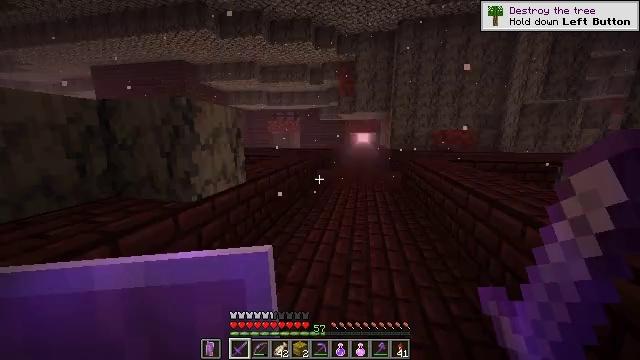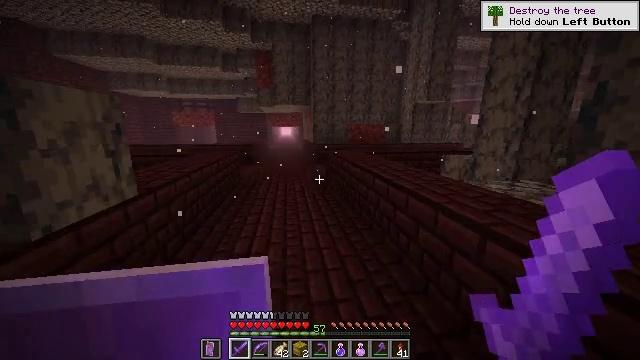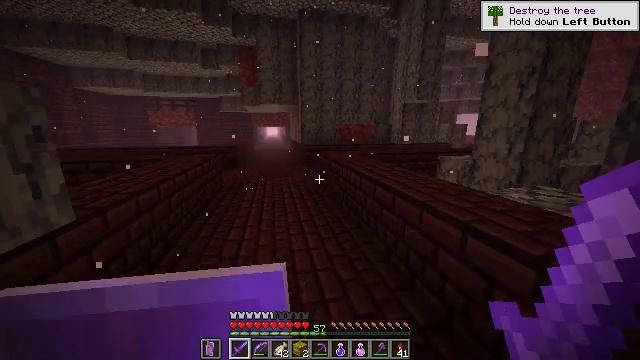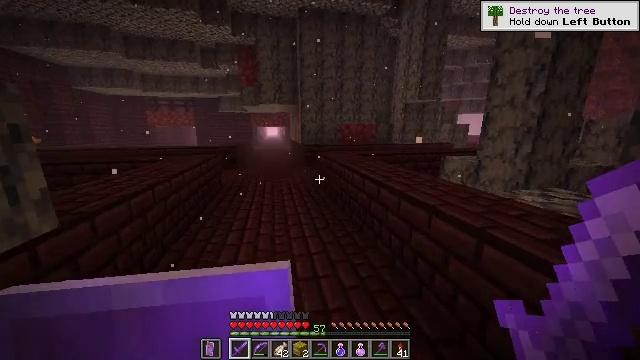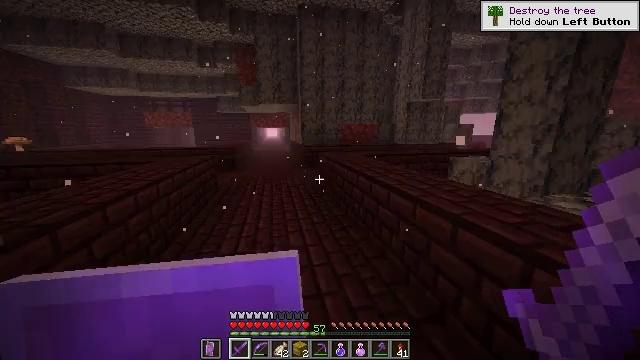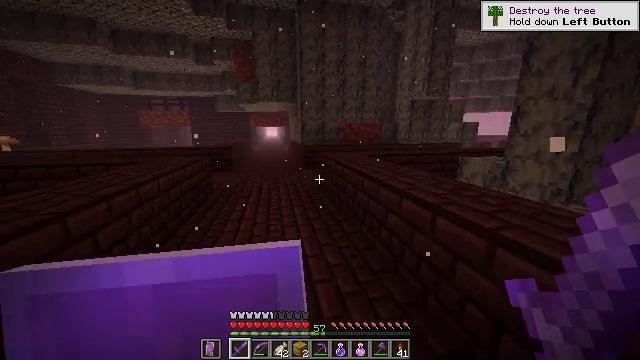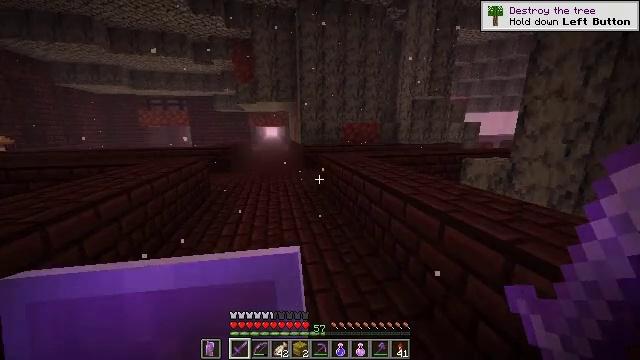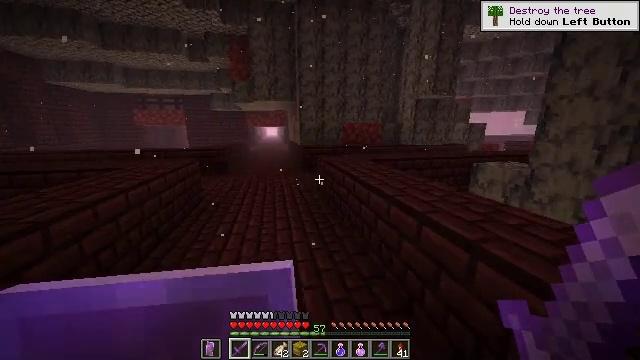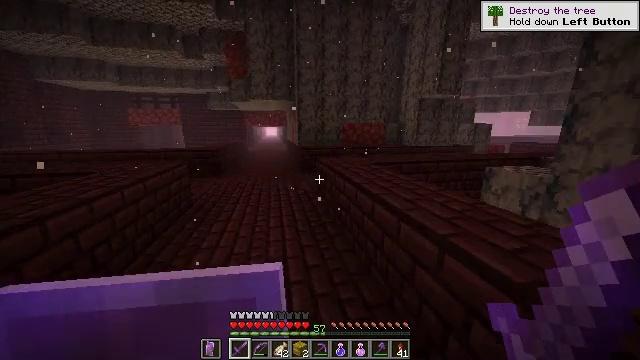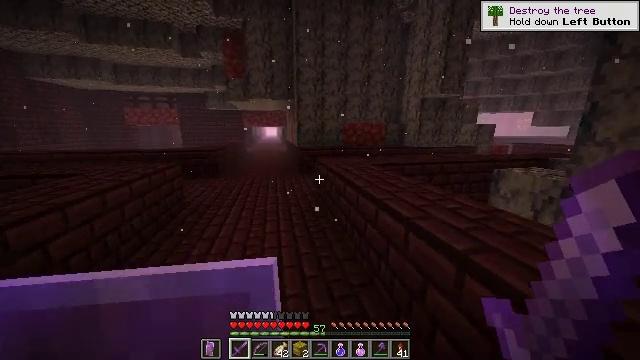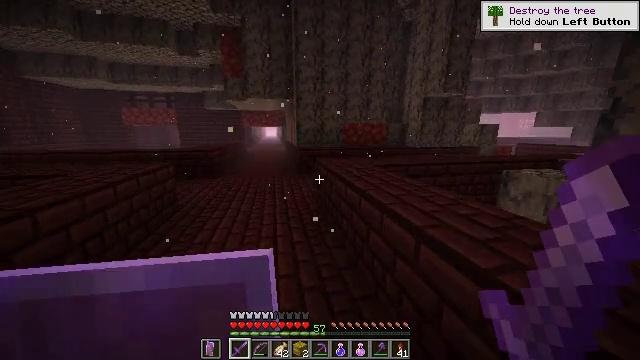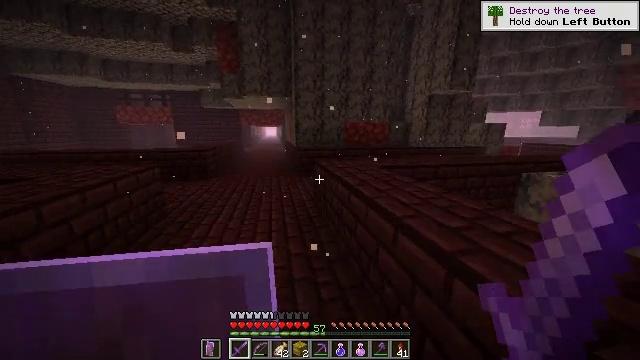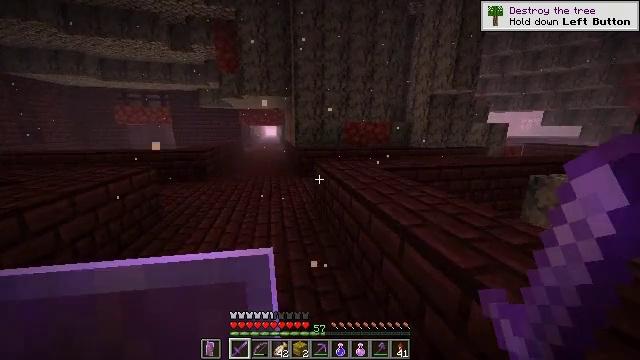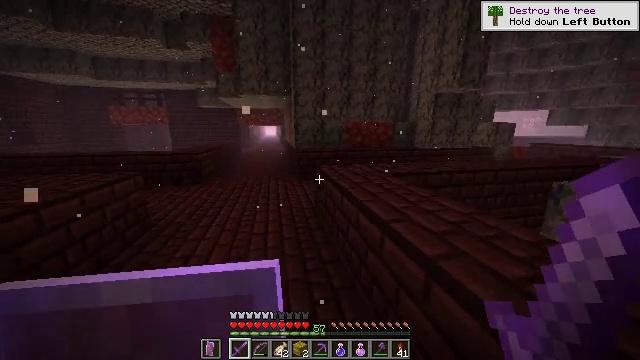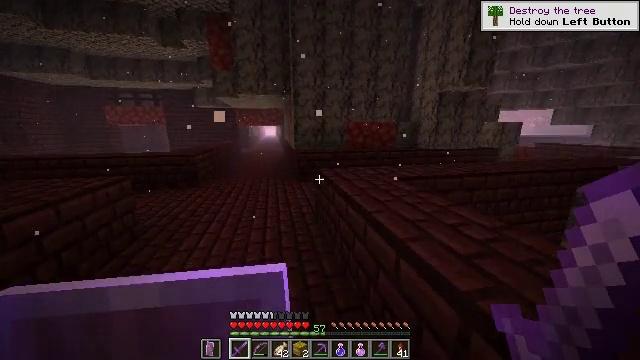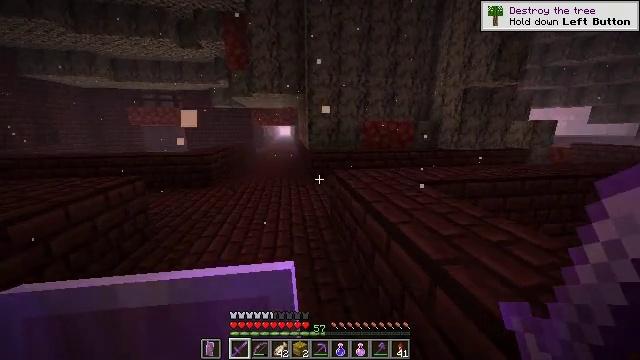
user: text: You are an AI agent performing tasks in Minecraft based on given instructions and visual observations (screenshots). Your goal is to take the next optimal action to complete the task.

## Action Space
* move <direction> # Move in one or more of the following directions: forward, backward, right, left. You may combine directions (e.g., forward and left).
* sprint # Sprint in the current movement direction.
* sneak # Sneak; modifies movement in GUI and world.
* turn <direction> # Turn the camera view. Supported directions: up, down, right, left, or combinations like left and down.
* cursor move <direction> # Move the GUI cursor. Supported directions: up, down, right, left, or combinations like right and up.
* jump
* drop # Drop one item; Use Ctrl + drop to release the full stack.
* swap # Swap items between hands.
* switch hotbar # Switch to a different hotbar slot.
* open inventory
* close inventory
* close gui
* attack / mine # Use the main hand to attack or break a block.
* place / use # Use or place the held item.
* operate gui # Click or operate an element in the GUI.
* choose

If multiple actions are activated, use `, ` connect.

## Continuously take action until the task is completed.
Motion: motion action
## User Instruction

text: Hunt the magma cube.
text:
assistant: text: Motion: move forward, sprint
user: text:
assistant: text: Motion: move forward, sprint, turn right
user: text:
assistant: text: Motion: move forward, sprint
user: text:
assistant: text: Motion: move forward, sprint
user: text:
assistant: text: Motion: move forward, sprint
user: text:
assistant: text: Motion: move forward, sprint
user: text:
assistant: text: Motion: move forward, sprint
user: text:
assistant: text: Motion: move forward, sprint
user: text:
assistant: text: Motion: move forward, sprint
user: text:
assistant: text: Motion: move forward, sprint
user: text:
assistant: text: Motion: move forward, sprint
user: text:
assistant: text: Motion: move forward, sprint
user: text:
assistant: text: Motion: move forward, sprint
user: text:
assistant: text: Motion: move forward, sprint
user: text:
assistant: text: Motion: move forward, sprint, turn left
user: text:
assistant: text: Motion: move forward, sprint, turn left
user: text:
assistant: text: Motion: move forward, sprint, turn left
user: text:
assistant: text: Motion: move forward, sprint
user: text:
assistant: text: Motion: move forward, sprint
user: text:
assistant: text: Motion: move forward, sprint
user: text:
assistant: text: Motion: move forward, sprint
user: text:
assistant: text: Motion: move forward, sprint
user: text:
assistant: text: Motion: move forward, sprint, turn right
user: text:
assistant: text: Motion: move forward, sprint, turn right
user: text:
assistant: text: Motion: move forward, sprint, turn right
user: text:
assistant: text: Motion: move forward, sprint
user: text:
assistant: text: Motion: move forward, sprint
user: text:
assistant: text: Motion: move forward, sprint
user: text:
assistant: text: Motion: move forward, sprint
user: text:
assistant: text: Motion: move forward, sprint